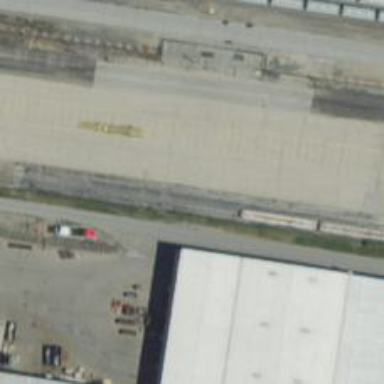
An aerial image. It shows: Railway yard in service.